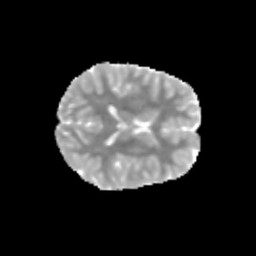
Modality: MD
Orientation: axial
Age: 10
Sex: female
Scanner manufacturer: siemens
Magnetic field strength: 3 T
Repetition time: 3.8 s
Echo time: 0.07 s